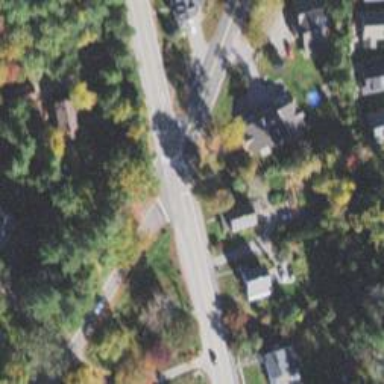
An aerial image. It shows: Road with stop sign.